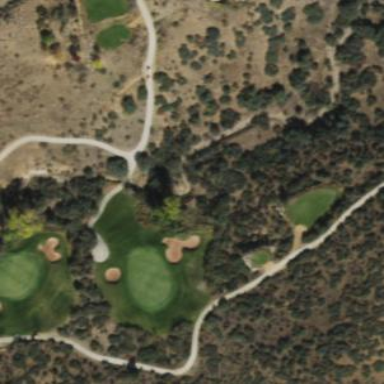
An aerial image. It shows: Rough area on grassy golf course.